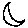
Label: moon